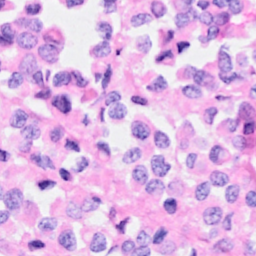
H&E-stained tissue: Breast